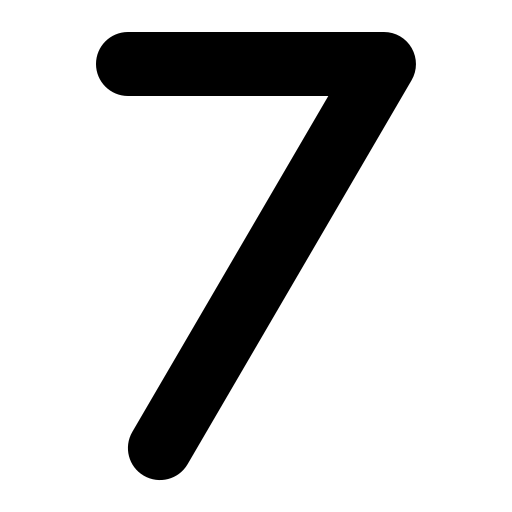
Tags: icon, FontAwesome, fa-icon, solid, 7